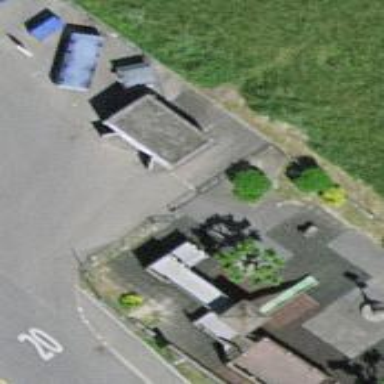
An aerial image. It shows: Toilets are available here.